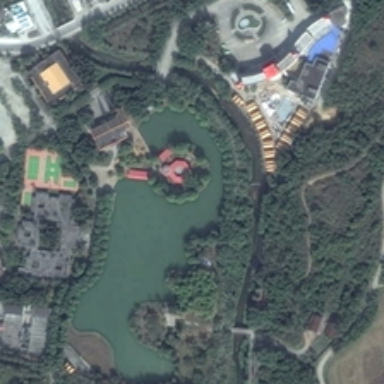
Many green trees and several buildings are in a resort with a pond .